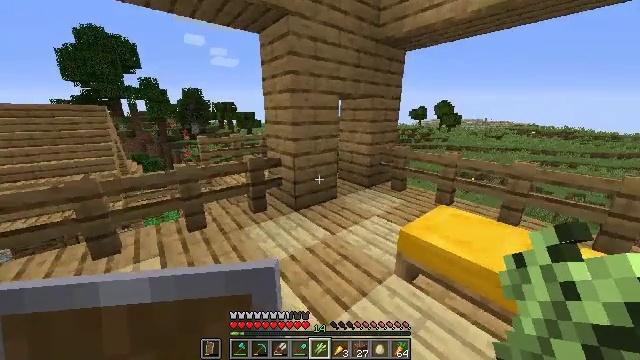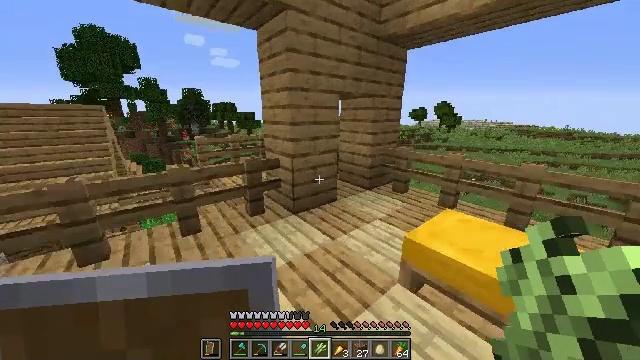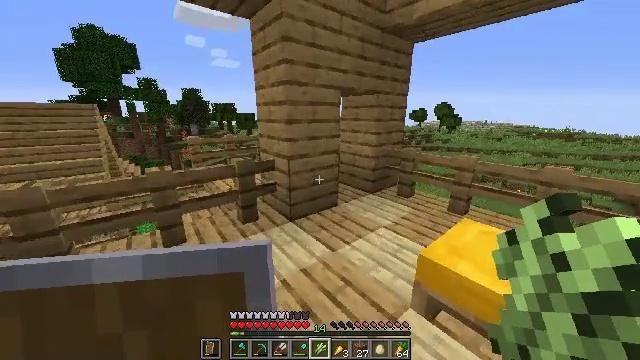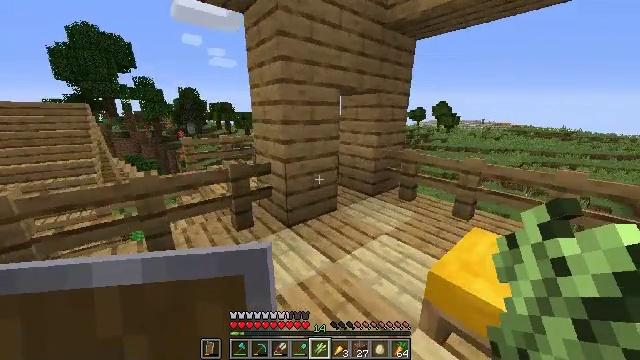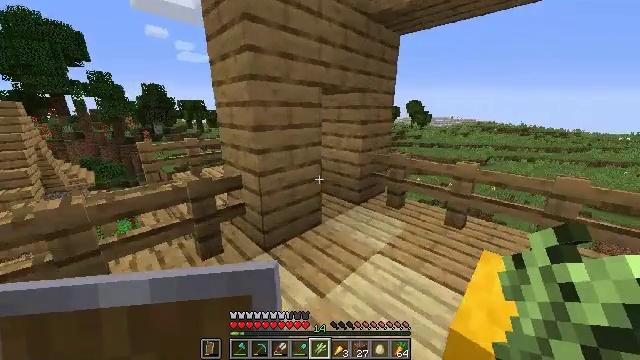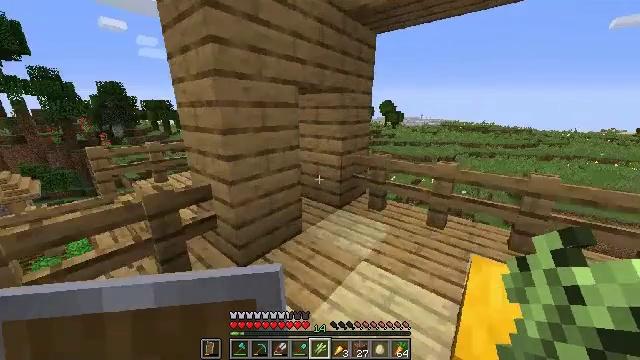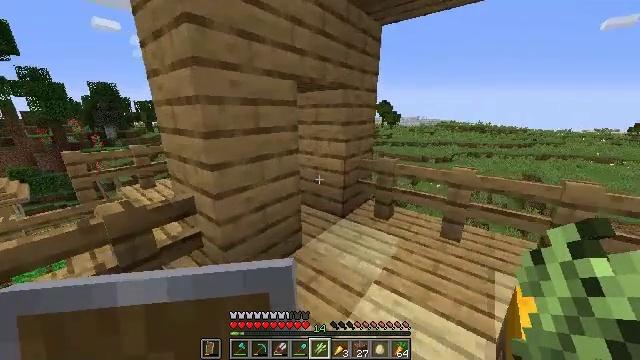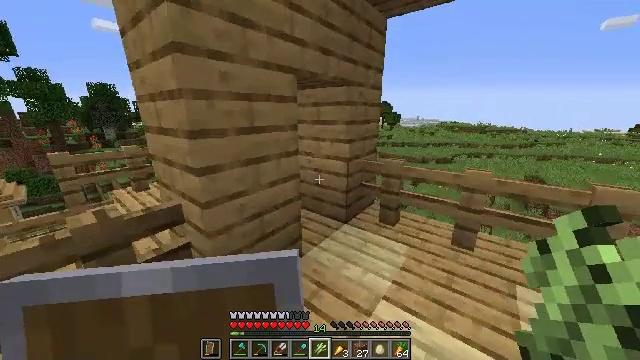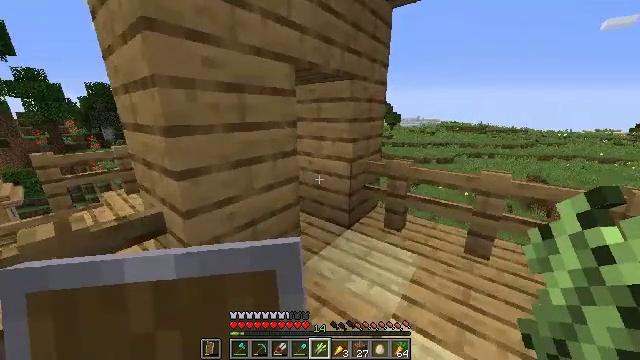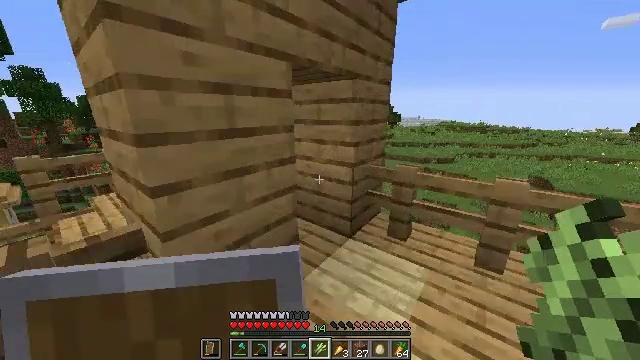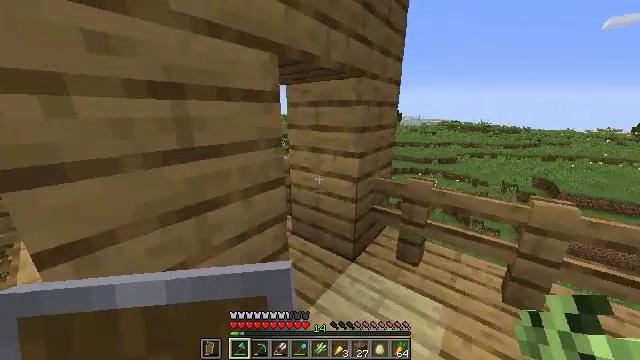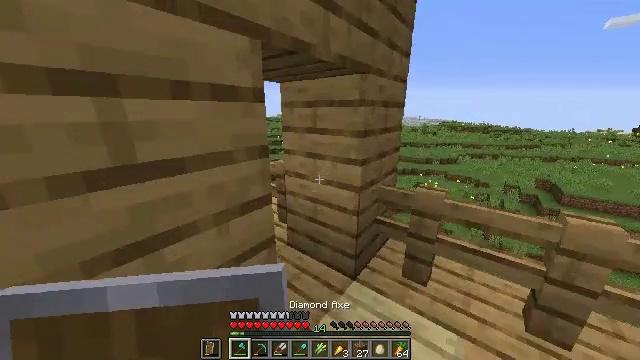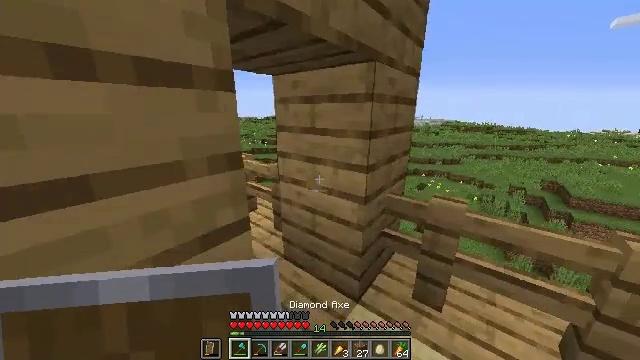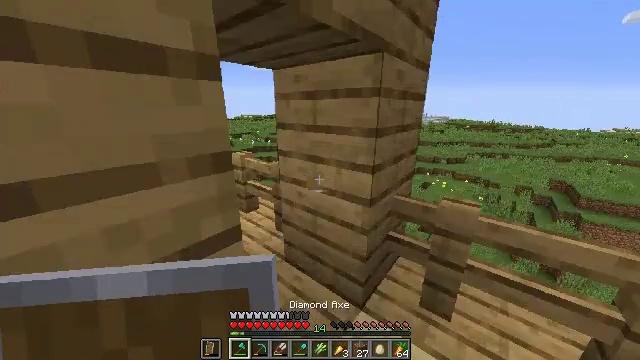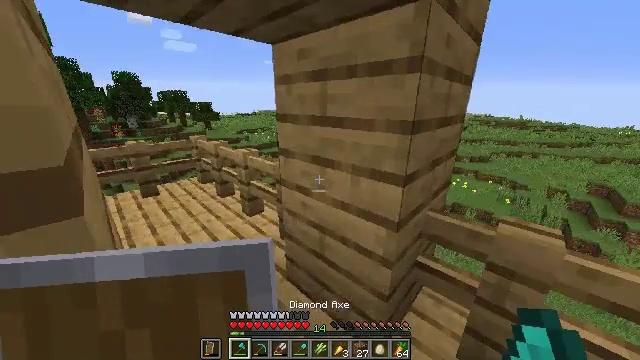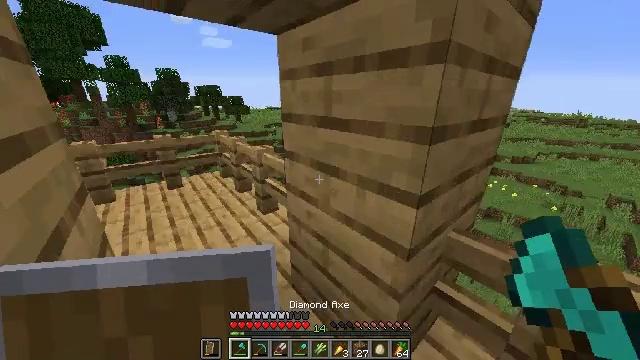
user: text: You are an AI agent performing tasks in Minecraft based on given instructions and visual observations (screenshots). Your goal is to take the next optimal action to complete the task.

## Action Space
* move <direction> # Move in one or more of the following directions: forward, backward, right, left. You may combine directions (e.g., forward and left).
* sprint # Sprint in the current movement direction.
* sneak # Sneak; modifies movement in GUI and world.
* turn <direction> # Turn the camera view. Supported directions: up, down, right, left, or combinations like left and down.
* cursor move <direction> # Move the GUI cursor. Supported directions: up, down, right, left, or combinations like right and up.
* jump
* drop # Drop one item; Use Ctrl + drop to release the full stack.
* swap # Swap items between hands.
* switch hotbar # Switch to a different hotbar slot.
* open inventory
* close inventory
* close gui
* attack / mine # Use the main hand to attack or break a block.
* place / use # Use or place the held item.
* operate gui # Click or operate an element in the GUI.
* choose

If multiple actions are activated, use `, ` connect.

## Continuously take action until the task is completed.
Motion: motion action
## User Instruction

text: Harvest the rose bush for its flowers.
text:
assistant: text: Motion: move forward, sprint
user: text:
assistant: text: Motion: move forward, sprint
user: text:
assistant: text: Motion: move forward, sprint
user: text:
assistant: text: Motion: move forward, sprint, turn right
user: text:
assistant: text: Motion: move forward, turn right
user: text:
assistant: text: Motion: move forward
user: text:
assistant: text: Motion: move forward
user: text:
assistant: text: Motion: move forward
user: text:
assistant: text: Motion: move forward
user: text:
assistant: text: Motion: move forward, switch to hotbar 1
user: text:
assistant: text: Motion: move forward, switch to hotbar 1
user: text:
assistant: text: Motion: move forward, switch to hotbar 1
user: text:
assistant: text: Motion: move forward
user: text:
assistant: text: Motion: move forward, turn left and down
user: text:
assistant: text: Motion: move forward, turn left and down
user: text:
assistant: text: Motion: move forward, turn left
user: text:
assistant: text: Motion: move forward, turn left and up
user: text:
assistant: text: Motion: move forward, turn left and up
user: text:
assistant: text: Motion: move forward, sprint, turn left
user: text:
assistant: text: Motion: move forward, sprint, turn left
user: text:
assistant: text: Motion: move forward, sprint, turn left
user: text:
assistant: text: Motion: move forward, sprint, turn left
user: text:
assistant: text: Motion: move forward, sprint, turn left
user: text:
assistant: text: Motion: move forward, sprint, turn left
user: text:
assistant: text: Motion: move forward, sprint
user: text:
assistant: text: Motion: move forward, sprint, turn left
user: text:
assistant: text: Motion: move forward, sprint, turn left and down
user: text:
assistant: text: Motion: move forward, sprint, turn down
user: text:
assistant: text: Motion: move forward, sprint, turn right and down
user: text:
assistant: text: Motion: move forward, sprint, turn down, jump